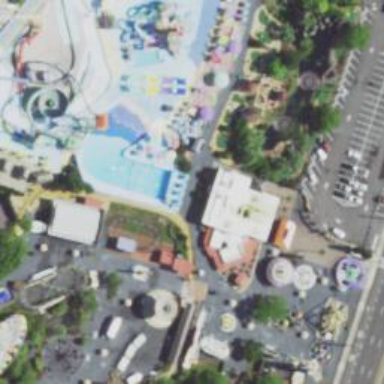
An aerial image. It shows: Miniature golf course.